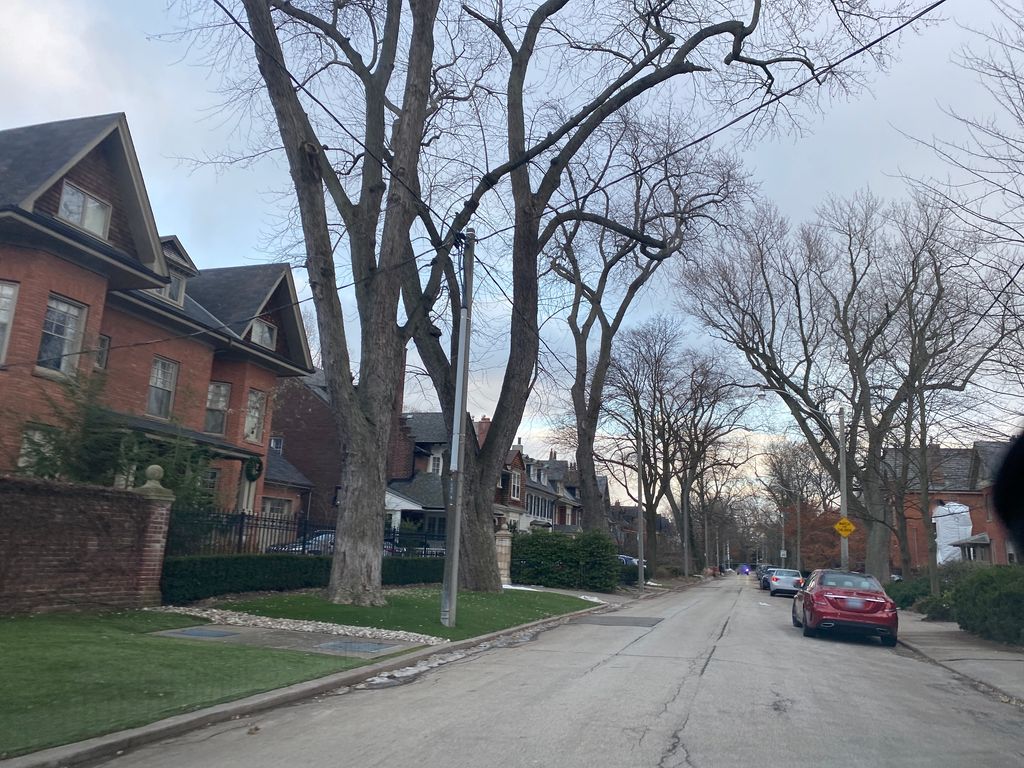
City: toronto